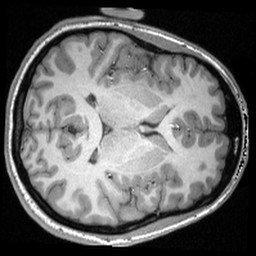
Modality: T1w
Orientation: axial